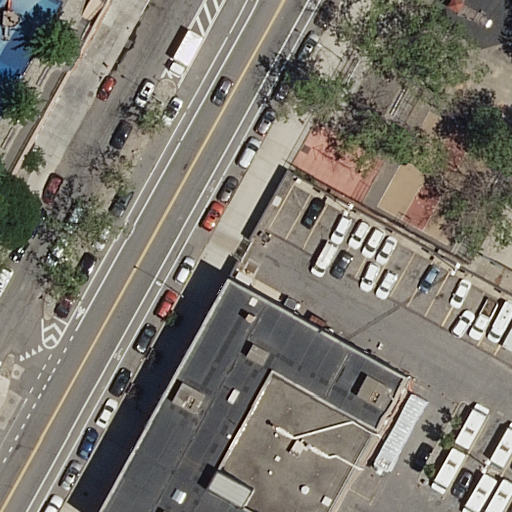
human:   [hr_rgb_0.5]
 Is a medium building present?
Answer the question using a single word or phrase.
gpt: no

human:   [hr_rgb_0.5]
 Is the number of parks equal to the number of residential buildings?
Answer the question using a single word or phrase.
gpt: yes

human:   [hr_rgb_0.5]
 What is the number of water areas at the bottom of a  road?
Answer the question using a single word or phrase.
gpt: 0

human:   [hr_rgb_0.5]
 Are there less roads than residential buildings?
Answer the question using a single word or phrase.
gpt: no

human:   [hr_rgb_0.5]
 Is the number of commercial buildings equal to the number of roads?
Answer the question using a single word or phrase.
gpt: no

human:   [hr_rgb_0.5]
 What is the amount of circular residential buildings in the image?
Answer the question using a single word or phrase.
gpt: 0

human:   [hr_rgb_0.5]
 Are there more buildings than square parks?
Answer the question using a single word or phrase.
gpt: yes

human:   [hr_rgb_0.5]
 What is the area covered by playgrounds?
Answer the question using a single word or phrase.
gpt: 173m2

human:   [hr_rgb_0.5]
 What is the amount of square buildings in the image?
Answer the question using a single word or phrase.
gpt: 0

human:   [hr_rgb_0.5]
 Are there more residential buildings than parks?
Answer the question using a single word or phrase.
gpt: no

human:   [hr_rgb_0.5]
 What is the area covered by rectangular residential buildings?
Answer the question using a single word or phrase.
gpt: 1713m2

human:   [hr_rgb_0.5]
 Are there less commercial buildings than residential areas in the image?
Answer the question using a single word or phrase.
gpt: yes

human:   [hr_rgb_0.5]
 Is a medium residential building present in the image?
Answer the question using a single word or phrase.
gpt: no

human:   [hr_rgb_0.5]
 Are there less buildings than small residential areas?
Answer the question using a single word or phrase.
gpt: no

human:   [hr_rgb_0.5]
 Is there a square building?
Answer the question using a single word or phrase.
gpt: no

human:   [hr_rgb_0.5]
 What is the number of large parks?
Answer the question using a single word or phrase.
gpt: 0

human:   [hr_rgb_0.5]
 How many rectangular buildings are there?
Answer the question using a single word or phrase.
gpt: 1

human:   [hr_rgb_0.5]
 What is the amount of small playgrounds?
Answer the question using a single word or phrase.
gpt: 0

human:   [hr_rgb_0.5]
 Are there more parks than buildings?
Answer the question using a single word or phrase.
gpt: no

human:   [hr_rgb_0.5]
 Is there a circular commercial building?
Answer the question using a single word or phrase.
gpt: no

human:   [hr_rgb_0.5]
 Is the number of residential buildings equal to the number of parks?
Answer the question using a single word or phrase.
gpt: yes

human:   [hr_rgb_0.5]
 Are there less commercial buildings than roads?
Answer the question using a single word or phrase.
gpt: yes

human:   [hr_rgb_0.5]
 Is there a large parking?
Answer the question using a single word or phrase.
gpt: yes

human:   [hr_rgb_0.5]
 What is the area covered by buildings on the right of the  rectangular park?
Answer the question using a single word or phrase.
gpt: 1713m2

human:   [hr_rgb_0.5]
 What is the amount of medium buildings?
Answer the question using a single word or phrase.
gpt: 0

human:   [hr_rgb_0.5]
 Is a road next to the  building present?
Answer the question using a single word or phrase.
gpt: yes

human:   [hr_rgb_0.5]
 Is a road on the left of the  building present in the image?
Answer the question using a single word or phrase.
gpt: yes

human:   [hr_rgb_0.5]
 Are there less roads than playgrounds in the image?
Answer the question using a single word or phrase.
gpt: no

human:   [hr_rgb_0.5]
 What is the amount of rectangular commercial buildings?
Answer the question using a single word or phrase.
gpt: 0

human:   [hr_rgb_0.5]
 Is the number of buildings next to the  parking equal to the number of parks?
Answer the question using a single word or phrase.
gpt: yes

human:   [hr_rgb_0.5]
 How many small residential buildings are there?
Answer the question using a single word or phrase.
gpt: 0

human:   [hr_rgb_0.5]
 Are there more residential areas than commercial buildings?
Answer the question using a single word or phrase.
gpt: yes

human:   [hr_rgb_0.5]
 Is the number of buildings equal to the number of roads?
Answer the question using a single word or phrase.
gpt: no

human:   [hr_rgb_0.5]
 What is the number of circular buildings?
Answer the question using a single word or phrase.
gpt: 0

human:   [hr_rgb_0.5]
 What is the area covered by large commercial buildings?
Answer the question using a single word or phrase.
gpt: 0m2

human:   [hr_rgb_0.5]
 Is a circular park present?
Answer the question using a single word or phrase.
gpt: no